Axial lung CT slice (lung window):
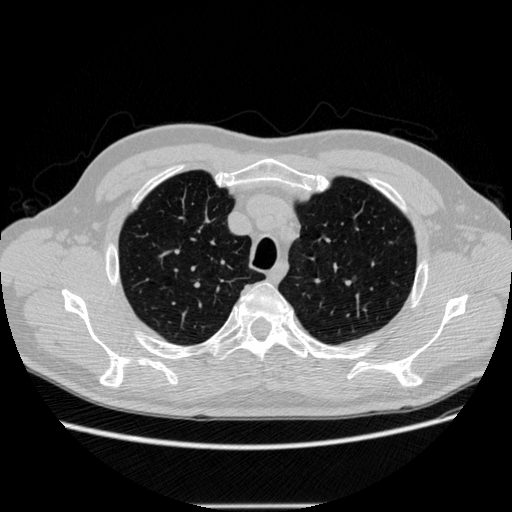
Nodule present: no